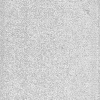
Atmospheric dust classification: dusty